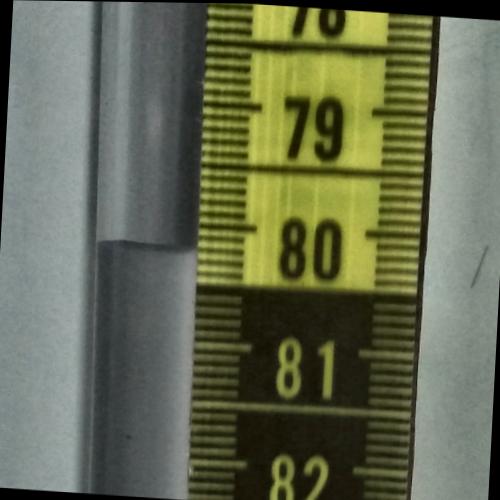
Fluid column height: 80.2 cm